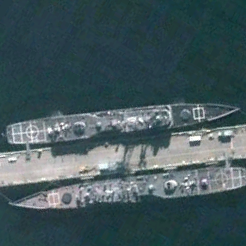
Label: cruiser